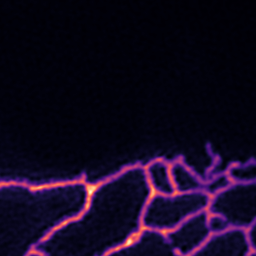
Label: Super-resolution ER image